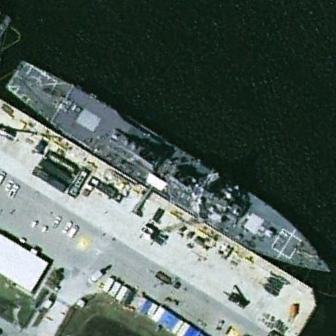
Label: destroyer